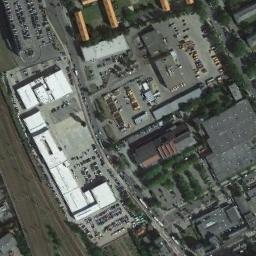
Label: industrial_area